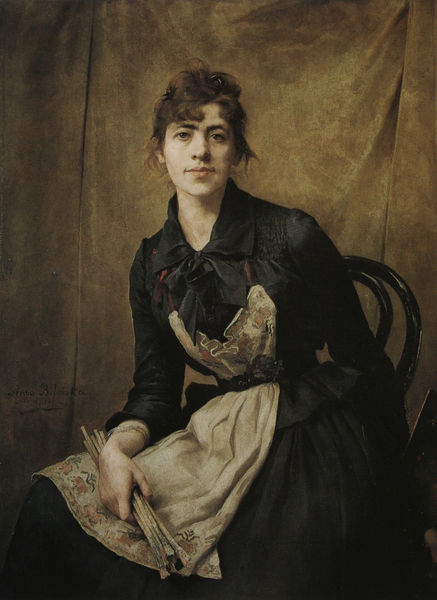
Titel: Selbstbildnis mit Schürze und Pinseln
Künstler: Anna Bilinska
Standort: Krakau
Institution: Nationalmuseum
Schlagwörter: blau, dunkel, gemälde, hand, kopf, körper, schatten, schurz, weiß, grün, ocker, sitzen, blumen, braun, finger, frau, frisur, haar, hintergrund, holz, kleid, licht, mund, nase, schwarz, stuhl, blick, blüten, dame, gürtel, rot, tuch, beige, fächer, malerei, muster, ornament, rock, schleife, jung, wand, arm, augen, bluse, falten, gesicht, halten, inkarnat, kragen, bild, bildnis, hals, hände, portrait, porträt, signatur, vorhang, gewand, haare, pose, sitzend, stickerei, stoff, frontal, kinn, lippen, locken, ohren, schultern, seide, traurig, genre, schürze, taille, dutt, wangen, lehne, sitz, farbe, witwe, ernst, brauen, stuhllehne, maler, malerin, rüschen, selbstporträt, betrachter, wei, gebogen, selbstbildnis, kittel, leinwand, künstlerin, pinsel, schoss, thonet, selbstportrait, wangenknochen, portät, schwart, kulisse, künstlerbildnis, anna, sinnend, vorhanf, schürtze, dreckig, stöcker, schearz, leintücher, psieren, attribute, knitter, hitergrund, thonetstuhl, schwarzes kleid, malerein, schößchen, arbeiter frau, eingedreht, malerin pinsel, pprträt, selbbildnis, greck, portai, geschlossener raum